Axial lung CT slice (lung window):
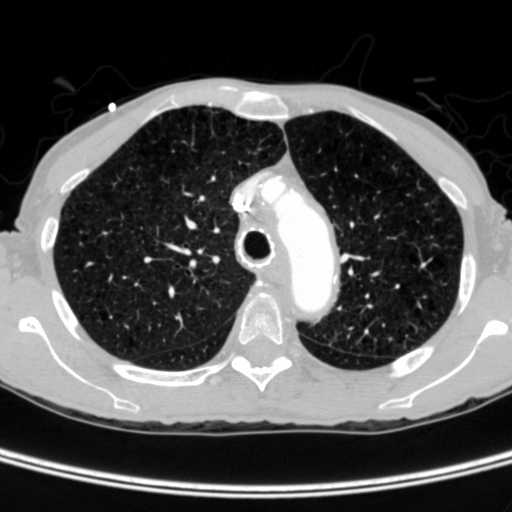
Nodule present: no